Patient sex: M
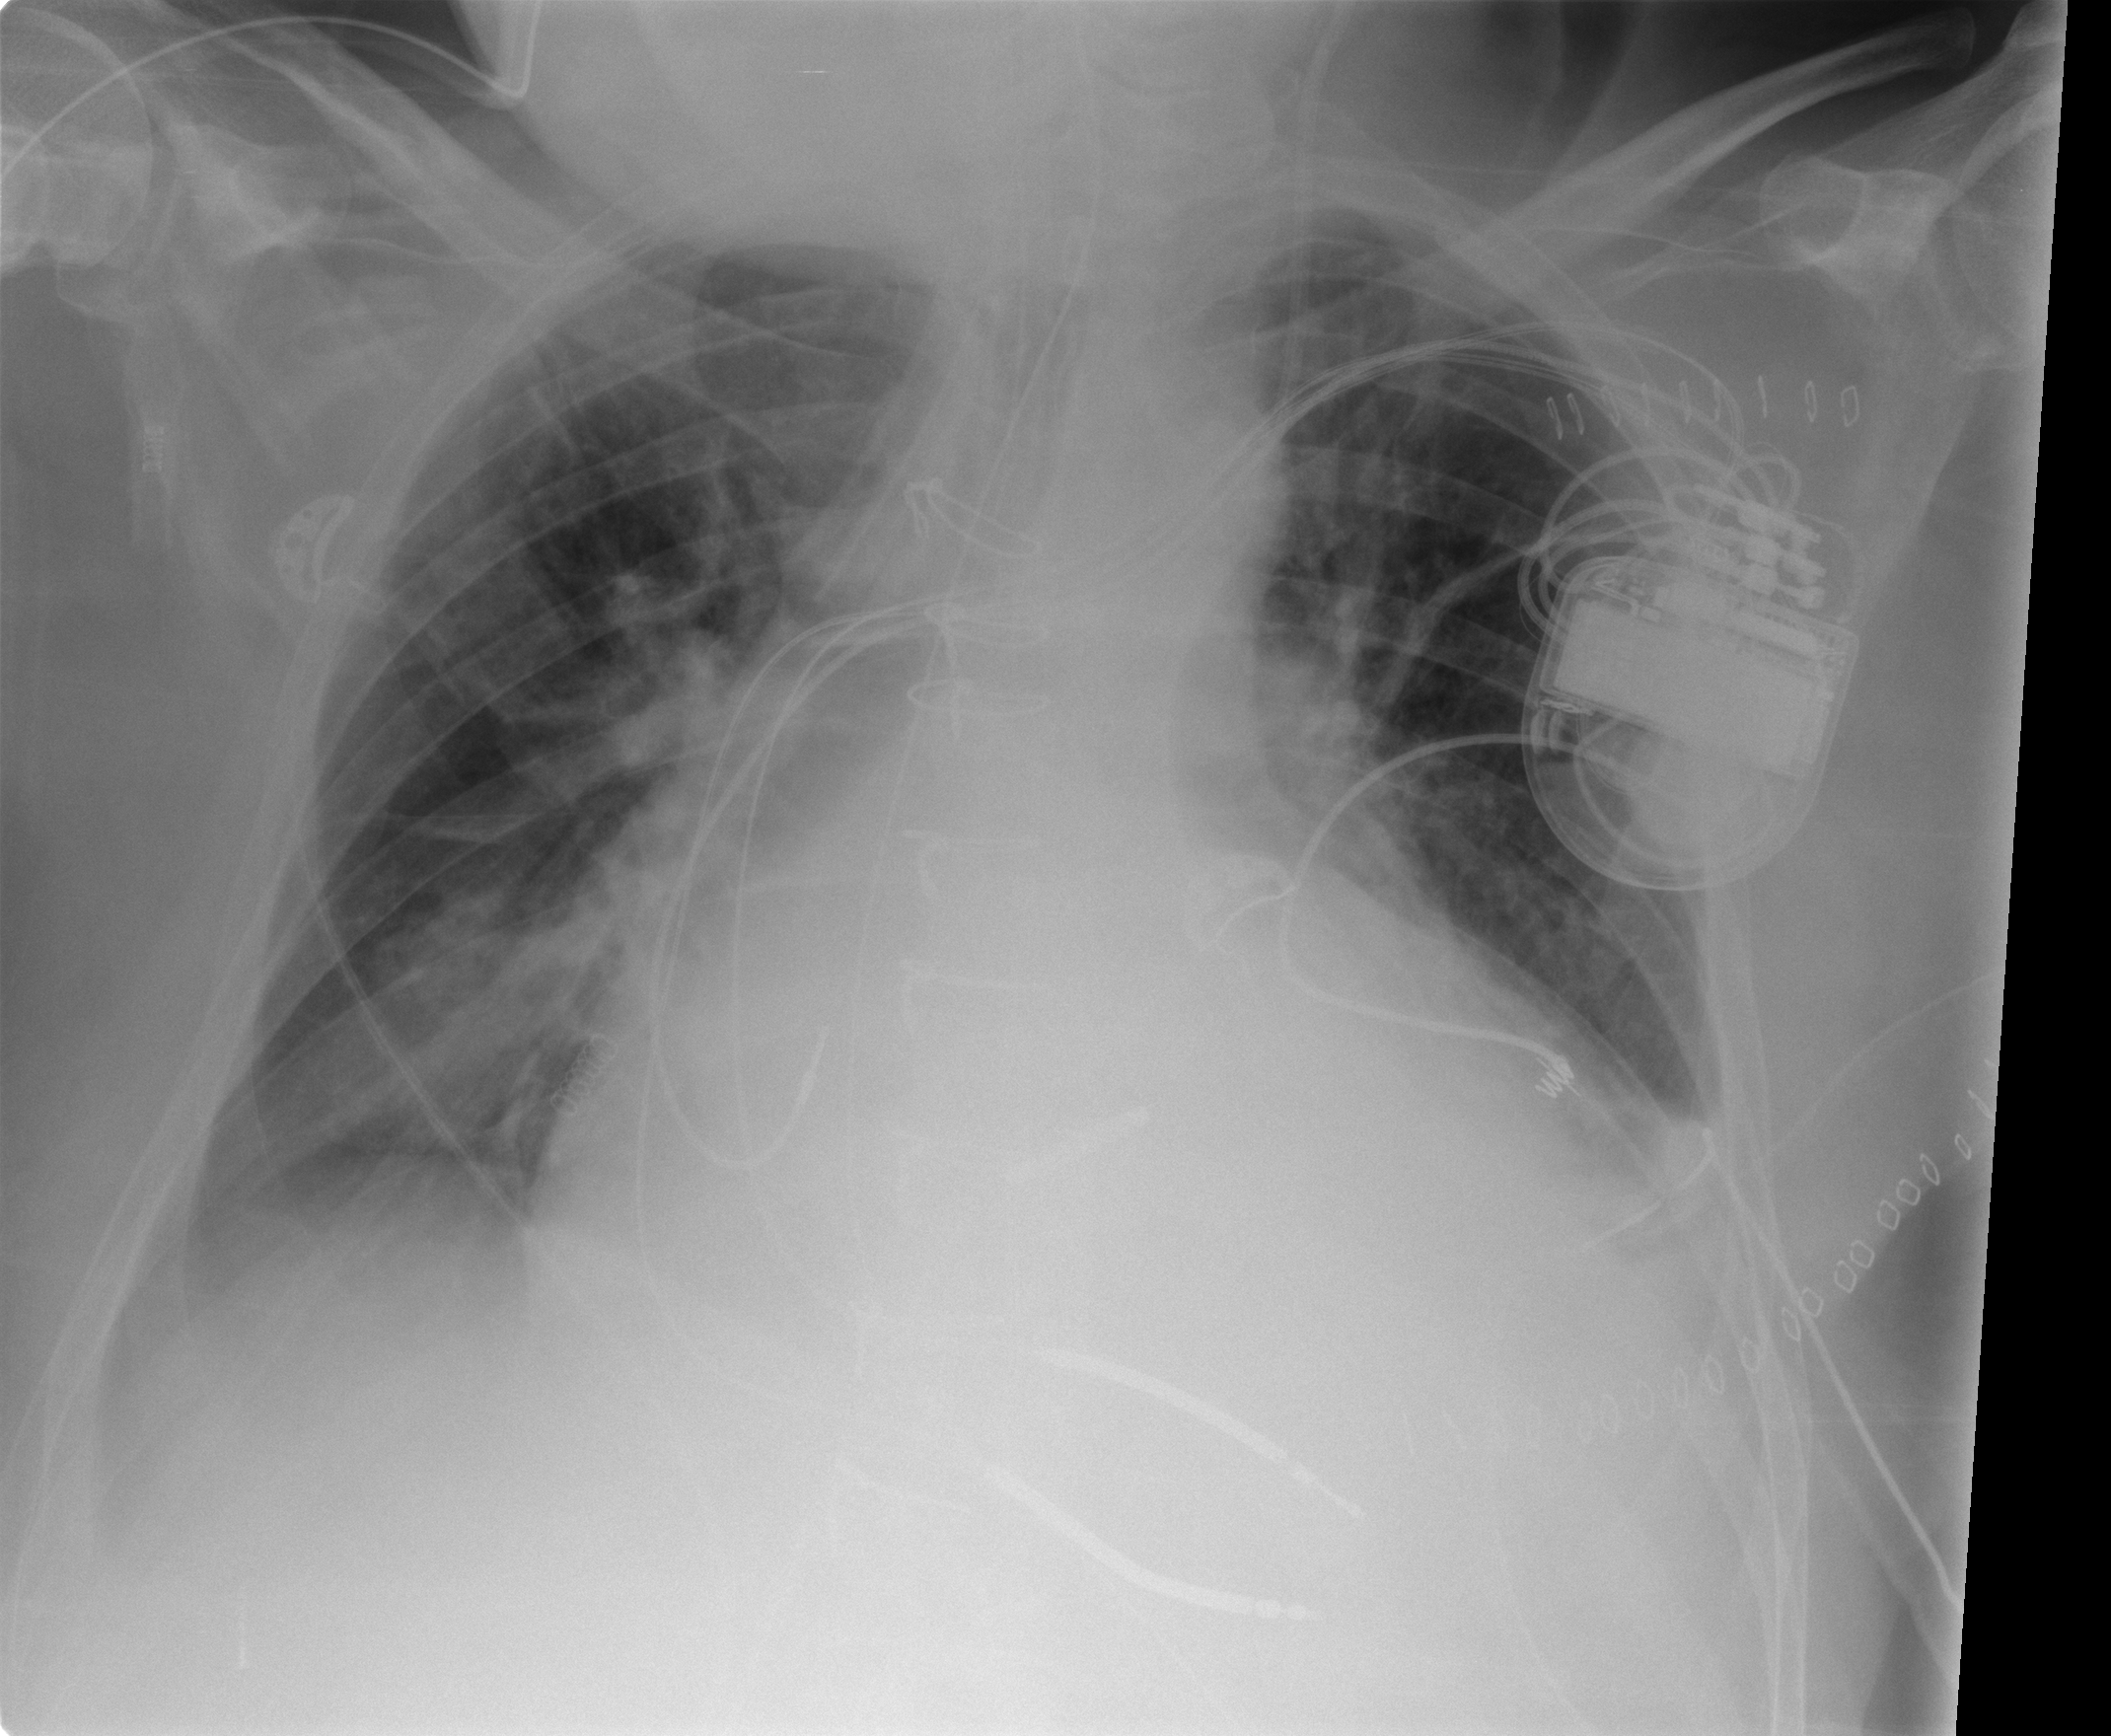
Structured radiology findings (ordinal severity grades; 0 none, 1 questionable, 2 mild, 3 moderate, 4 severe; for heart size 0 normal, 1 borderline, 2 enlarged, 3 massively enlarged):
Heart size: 3
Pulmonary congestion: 2
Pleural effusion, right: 1
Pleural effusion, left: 1
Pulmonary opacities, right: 2
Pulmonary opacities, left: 0
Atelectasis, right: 2
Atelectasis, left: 2